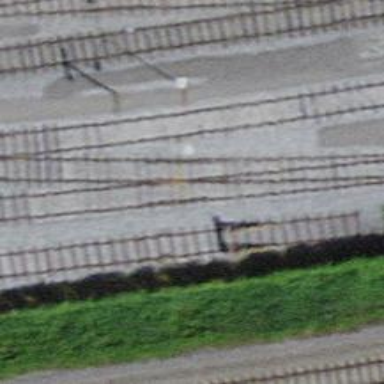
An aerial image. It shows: Railway buffer stop.